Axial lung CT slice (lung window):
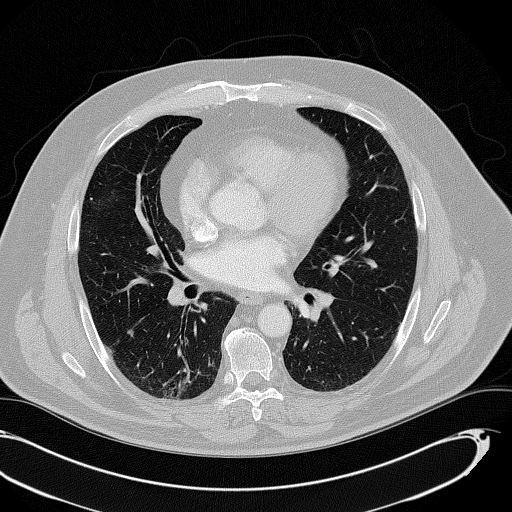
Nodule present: yes
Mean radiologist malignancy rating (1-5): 2